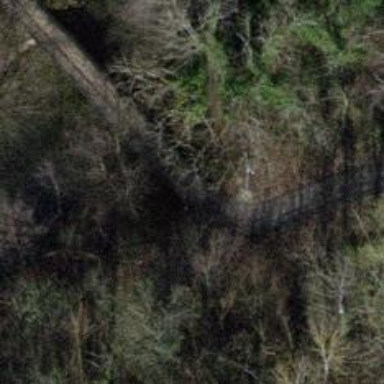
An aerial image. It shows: Concrete footway bridge.